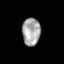
Tissue: skin
Cell type: Others
Senescence score: 0.6766
Nuclear area (px): 492
Mean DAPI intensity: 167.187